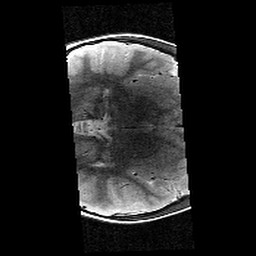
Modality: T2w
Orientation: axial
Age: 9
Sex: female
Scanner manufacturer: siemens
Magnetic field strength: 3 T
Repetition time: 9.23 s
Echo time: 0.067 s